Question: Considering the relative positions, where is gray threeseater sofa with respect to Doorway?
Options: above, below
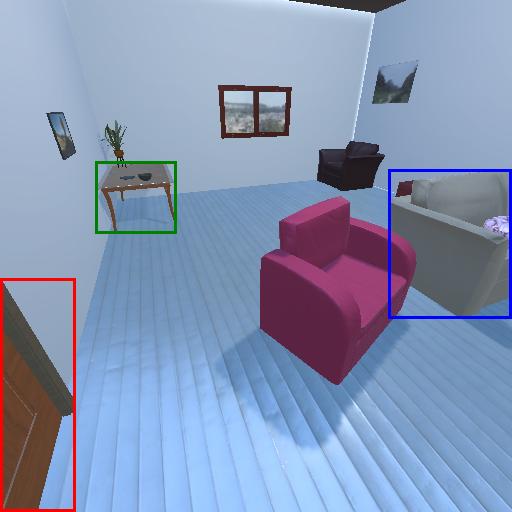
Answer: above